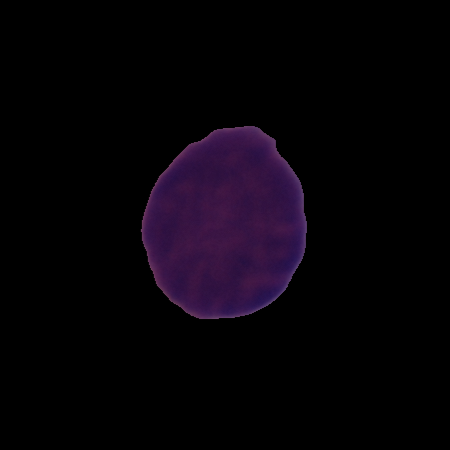
Label: cancer